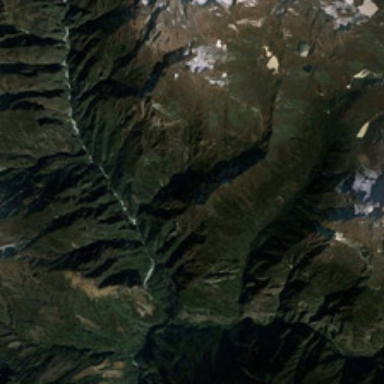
The yellow mountain is a piece of water wet .